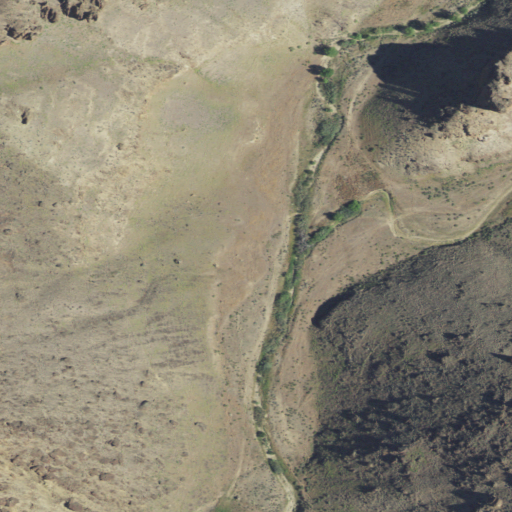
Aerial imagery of valley in Oregon named Long Gulch containing grassland and shrub